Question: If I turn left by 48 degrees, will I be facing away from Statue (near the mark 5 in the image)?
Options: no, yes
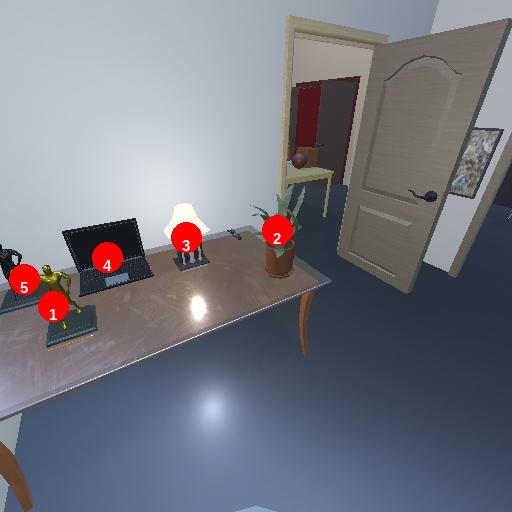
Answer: no